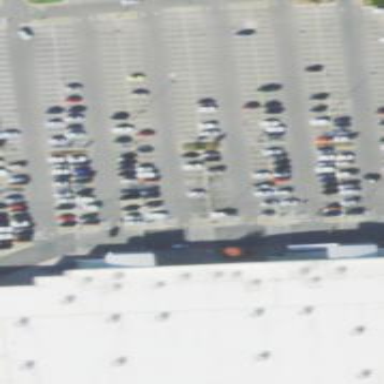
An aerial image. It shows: Parking area with asphalt surface.